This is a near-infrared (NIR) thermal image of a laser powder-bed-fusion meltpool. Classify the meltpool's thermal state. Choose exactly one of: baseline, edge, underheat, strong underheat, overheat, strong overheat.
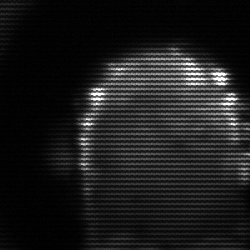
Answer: baseline